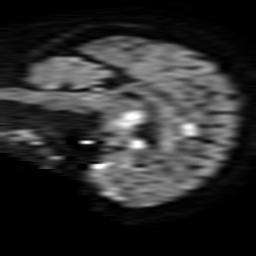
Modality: TRACE
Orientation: sagittal
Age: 41
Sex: female
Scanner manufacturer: philips
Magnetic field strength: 1.5 T
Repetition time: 3.55 s
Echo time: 0.09411 s